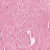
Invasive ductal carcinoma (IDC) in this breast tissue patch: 0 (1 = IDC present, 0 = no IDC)